RGB frame:
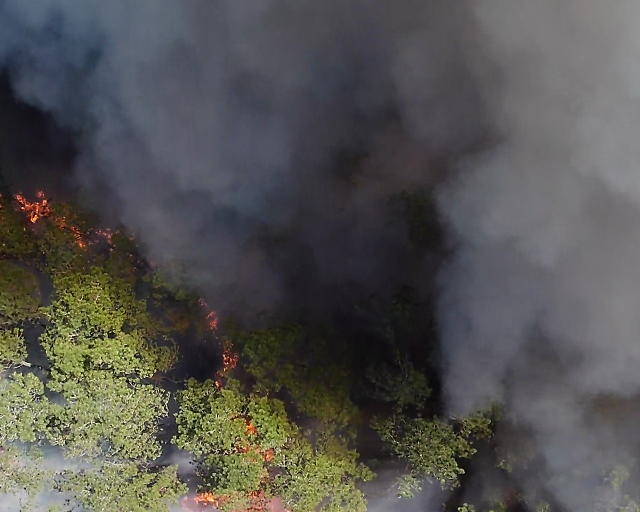
Thermal frame:
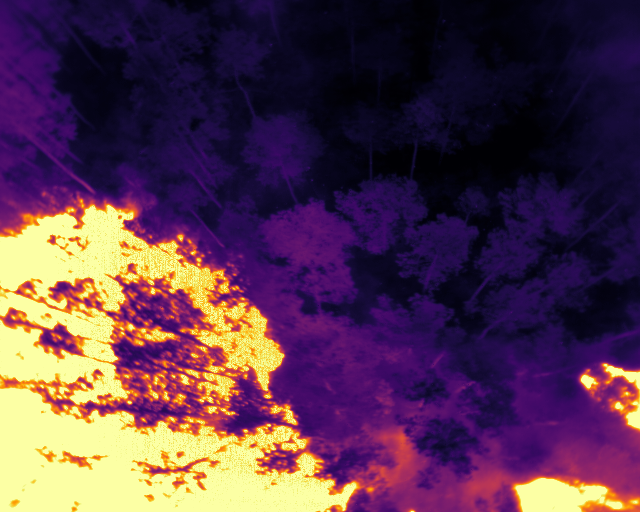
Captured: 2026-02-27 02:35:50
Pixels at or above 80 °C: 109638 (fraction of frame: 0.3346)